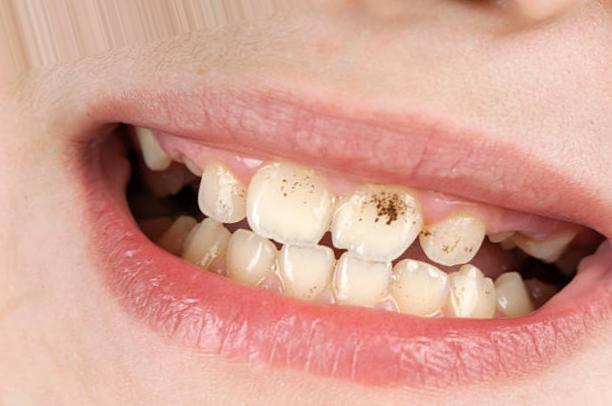
Condition: Tooth Discoloration